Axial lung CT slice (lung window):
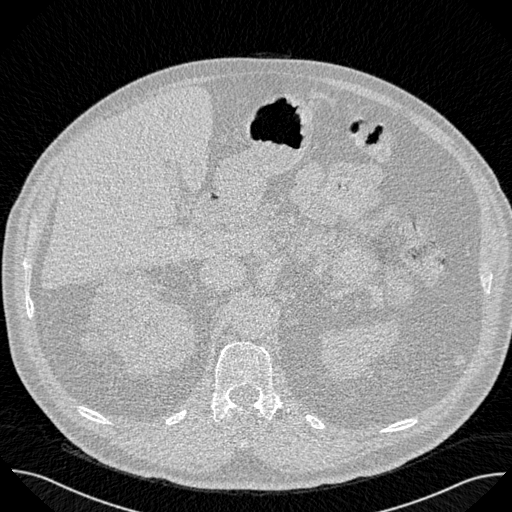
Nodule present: no